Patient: sex M, age 59
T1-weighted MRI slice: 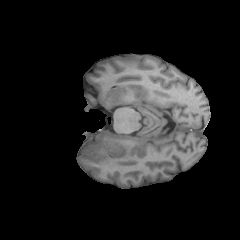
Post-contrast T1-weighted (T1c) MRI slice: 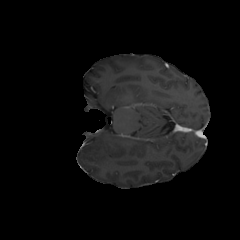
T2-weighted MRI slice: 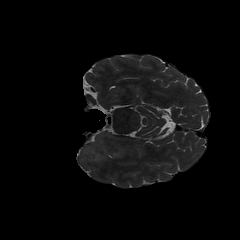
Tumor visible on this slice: yes
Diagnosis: Astrocytoma, IDH-wildtype
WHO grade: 3